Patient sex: M
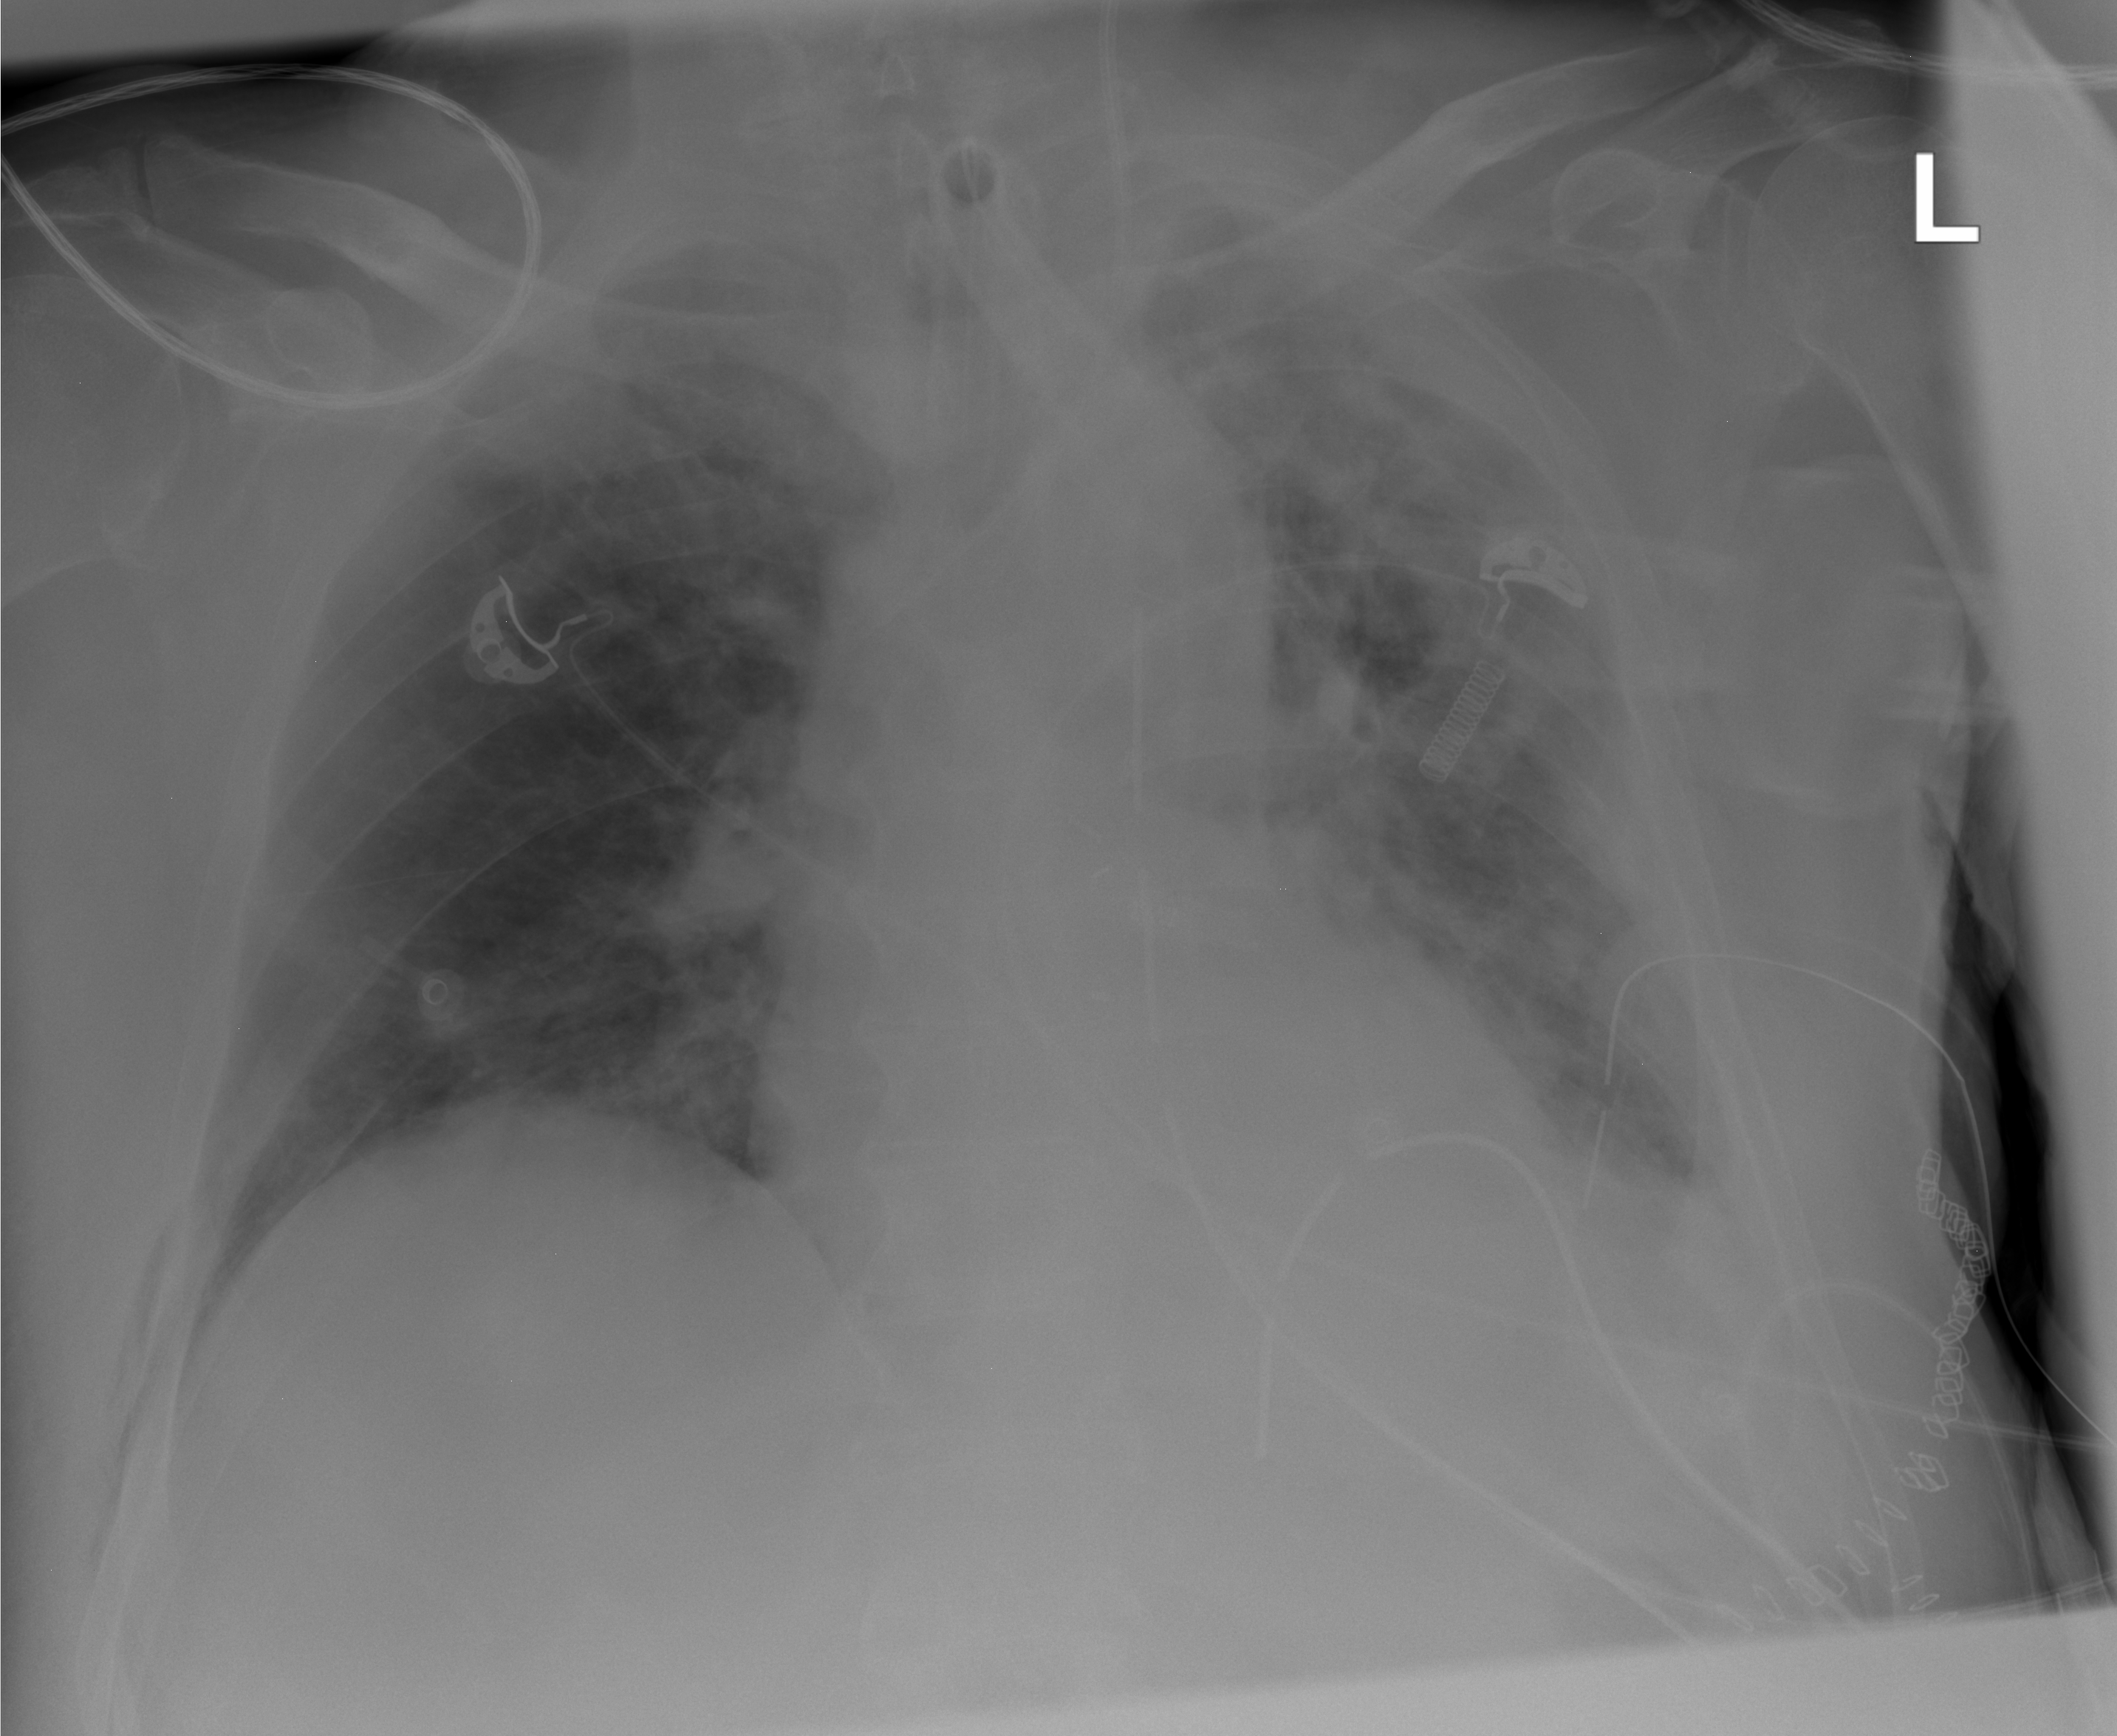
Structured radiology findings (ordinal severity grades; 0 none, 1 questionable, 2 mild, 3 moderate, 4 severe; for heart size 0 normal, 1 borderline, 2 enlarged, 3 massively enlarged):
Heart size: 0
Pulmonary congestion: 2
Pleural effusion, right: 0
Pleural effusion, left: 2
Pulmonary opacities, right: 0
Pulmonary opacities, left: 2
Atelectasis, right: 0
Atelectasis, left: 3